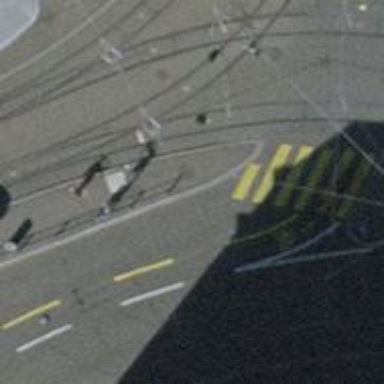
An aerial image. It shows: Footway with asphalt surface and raised kerb at the crossing.